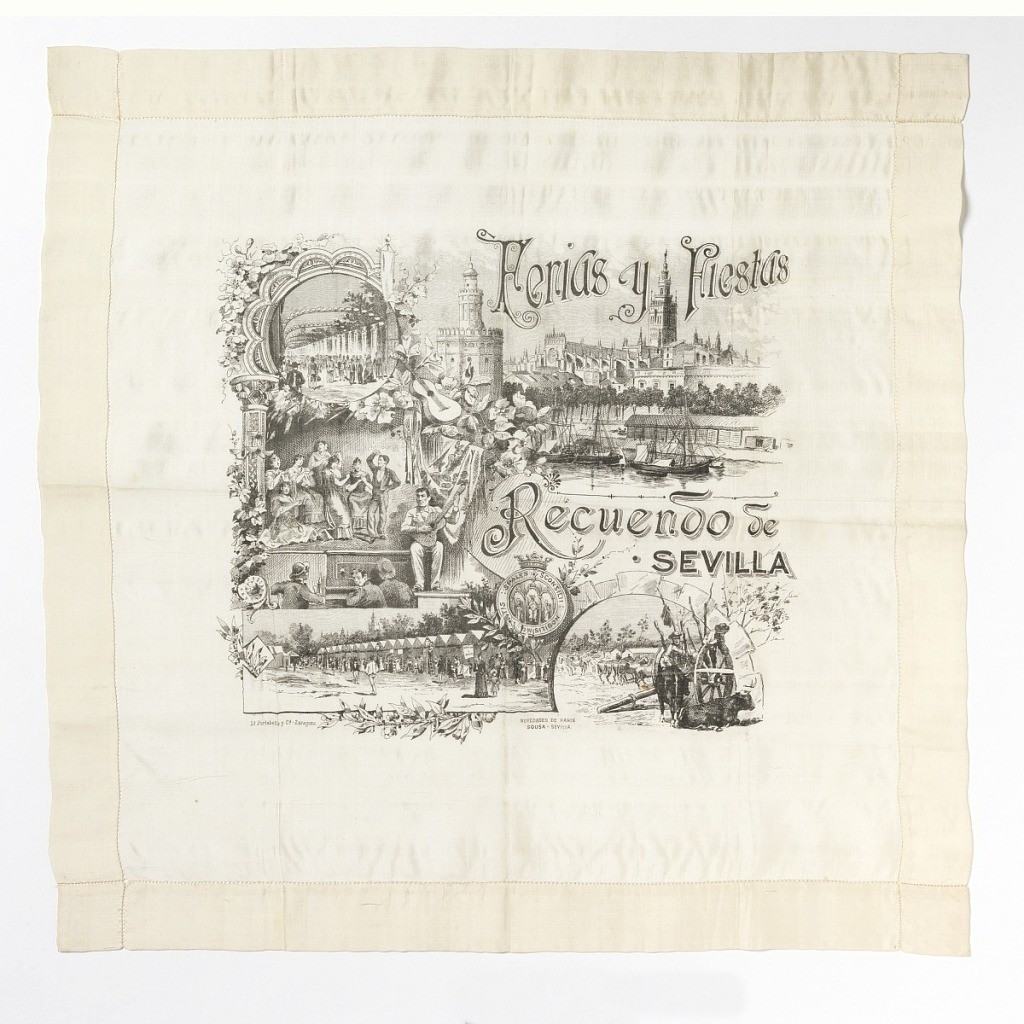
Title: Handkerchief
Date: late 19th century
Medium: silk Technique: printed on plain weave
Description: Souvenir handkerchief showing six vignettes from Seville including the Cathedral, La Giralda, a flamenco performance, livestock, and a row of marquee tents. Made for the Seville April Fair. Includes the text: "Ferias y Fiestas" and "Recuerdo de Sevilla."